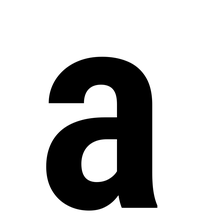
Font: Roboto_Condensed_SemiBold